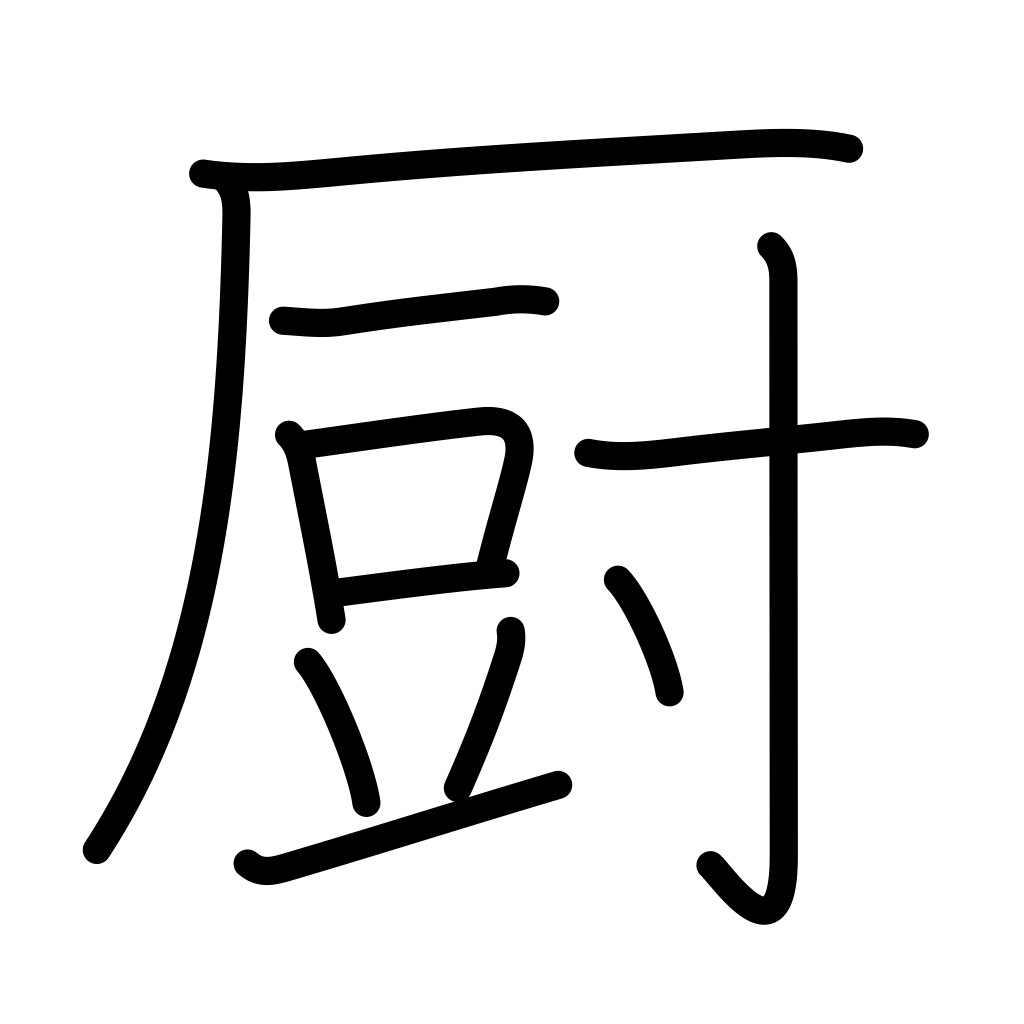
Meaning: kitchen